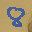
Label: 8